Question: I am doing my project in video analytics. I have to densely sample video. Sampling means converting video to spatio-temporal video volumes. I am using the python language. How can I do that in python? Is that option available in opencv or any other package? Input video sequence and desired output is shown
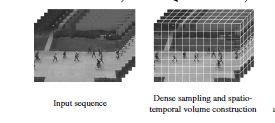
Answer: Read the video file using
'''
cap = cv2.VideoCapture(fileName)
'''
Go over each frame:
'''
while(cap.isOpened()):
# Read frame
ret, frame = cap.read()
'''
If you want you can just insert every frame to a 3D matrix to get the spatio-temporal matrix that you wanted